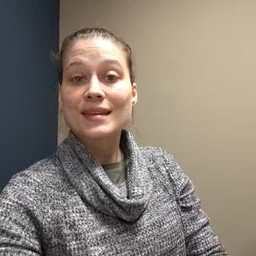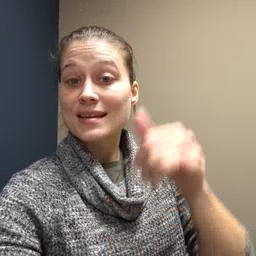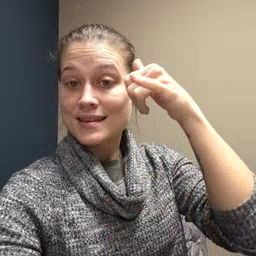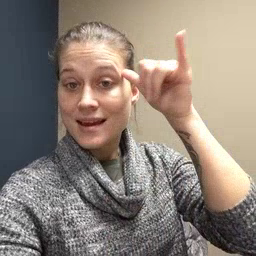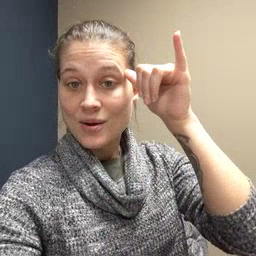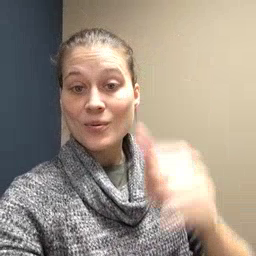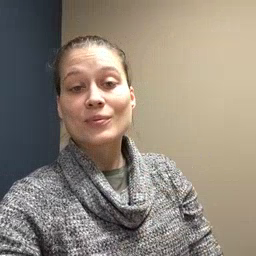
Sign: cow